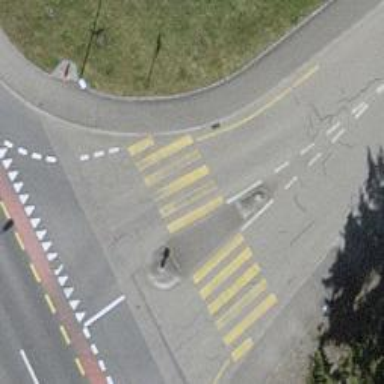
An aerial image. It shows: Kerb barrier.